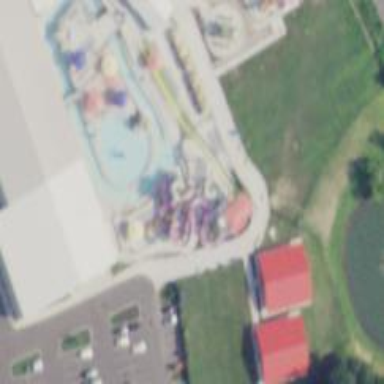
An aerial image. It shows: Water slide attraction.